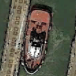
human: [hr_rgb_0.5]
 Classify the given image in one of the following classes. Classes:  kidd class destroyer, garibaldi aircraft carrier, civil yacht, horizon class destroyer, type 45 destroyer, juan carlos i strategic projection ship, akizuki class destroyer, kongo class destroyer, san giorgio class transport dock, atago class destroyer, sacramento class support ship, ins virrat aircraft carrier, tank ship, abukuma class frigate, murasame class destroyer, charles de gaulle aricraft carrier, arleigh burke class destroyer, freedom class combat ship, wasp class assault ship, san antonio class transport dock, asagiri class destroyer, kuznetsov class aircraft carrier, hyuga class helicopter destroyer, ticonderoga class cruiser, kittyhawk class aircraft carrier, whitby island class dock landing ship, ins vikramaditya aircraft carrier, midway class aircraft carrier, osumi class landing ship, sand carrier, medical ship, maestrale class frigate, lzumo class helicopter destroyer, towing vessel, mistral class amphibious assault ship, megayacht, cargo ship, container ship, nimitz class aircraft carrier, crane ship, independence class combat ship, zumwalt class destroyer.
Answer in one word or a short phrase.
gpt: Towing vessel